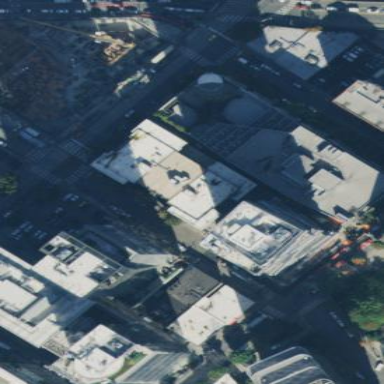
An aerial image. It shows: Part of building.